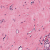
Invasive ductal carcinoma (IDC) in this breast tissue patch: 0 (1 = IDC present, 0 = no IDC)